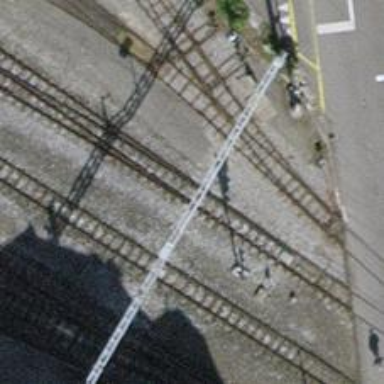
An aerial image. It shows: Railway switch.